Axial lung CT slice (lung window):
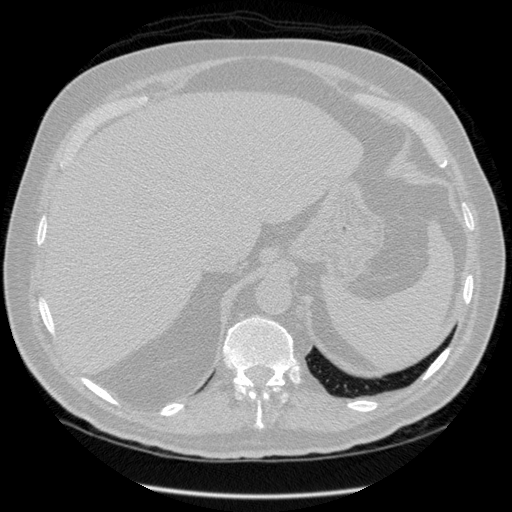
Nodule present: no